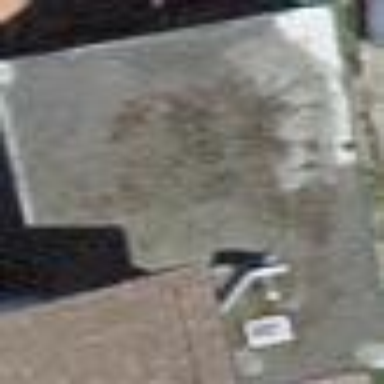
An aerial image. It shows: View of roof of building.